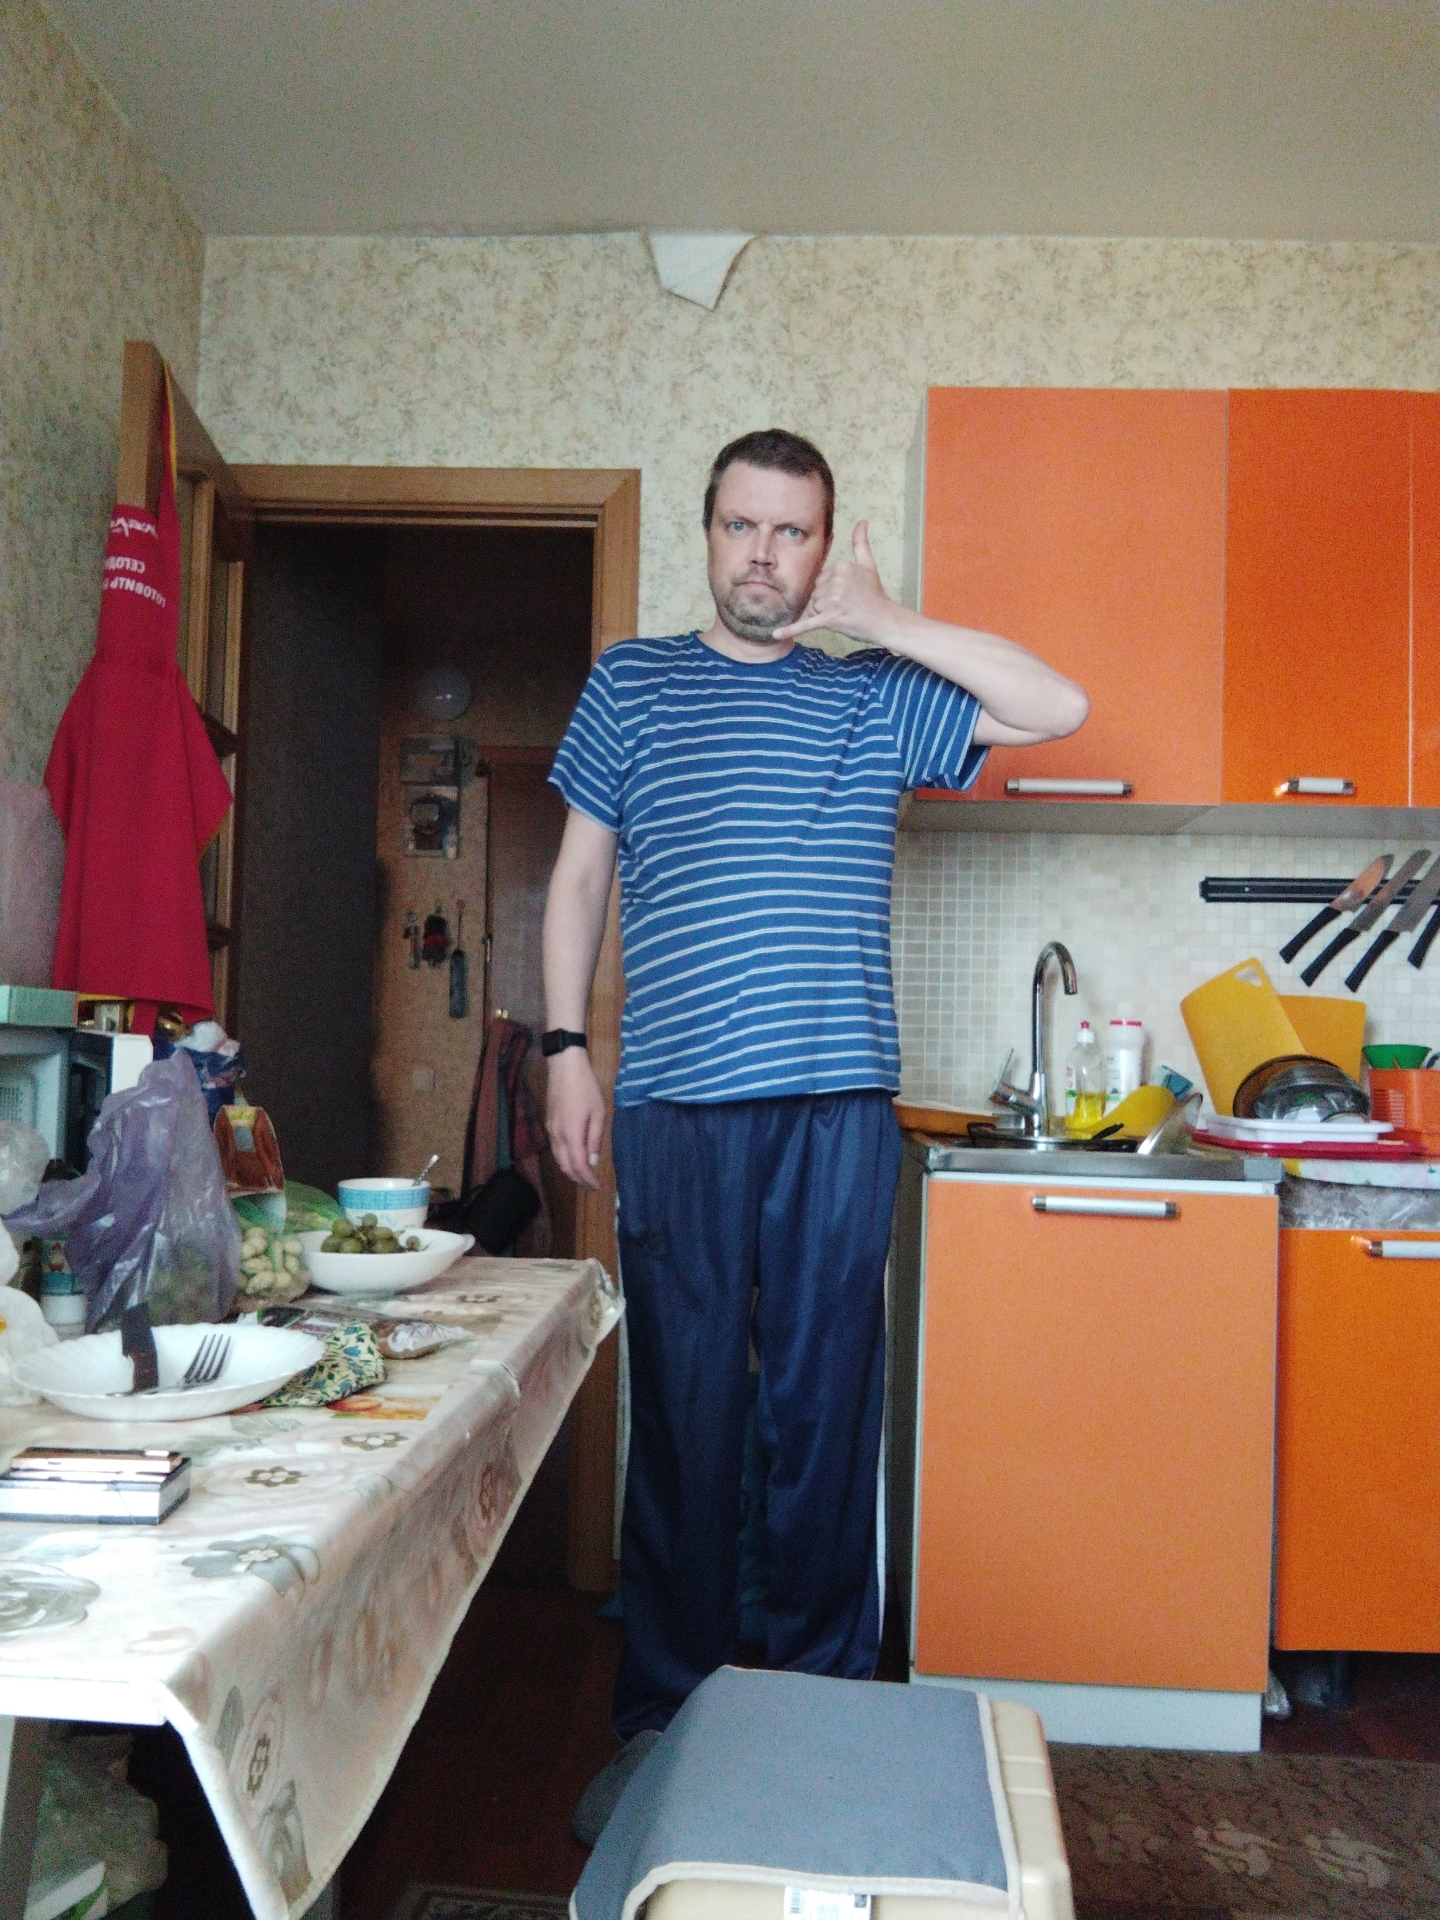
Label: noise